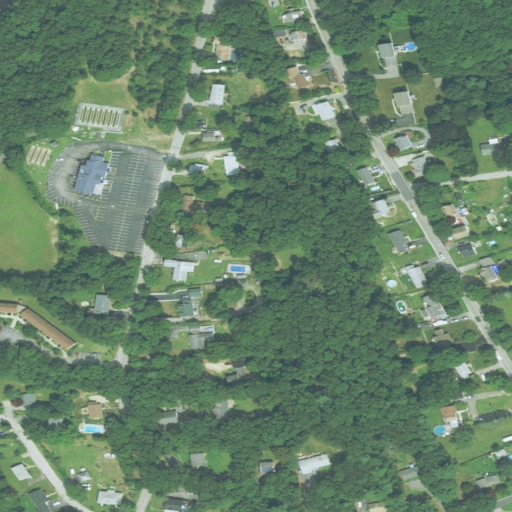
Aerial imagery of mountain in Rhode Island named Boston Hill containing low intensity development, medium intensity development, deciduous forest, open development, mixed forest, high intensity development, woody wetlands, herbaceous wetlands, and open water